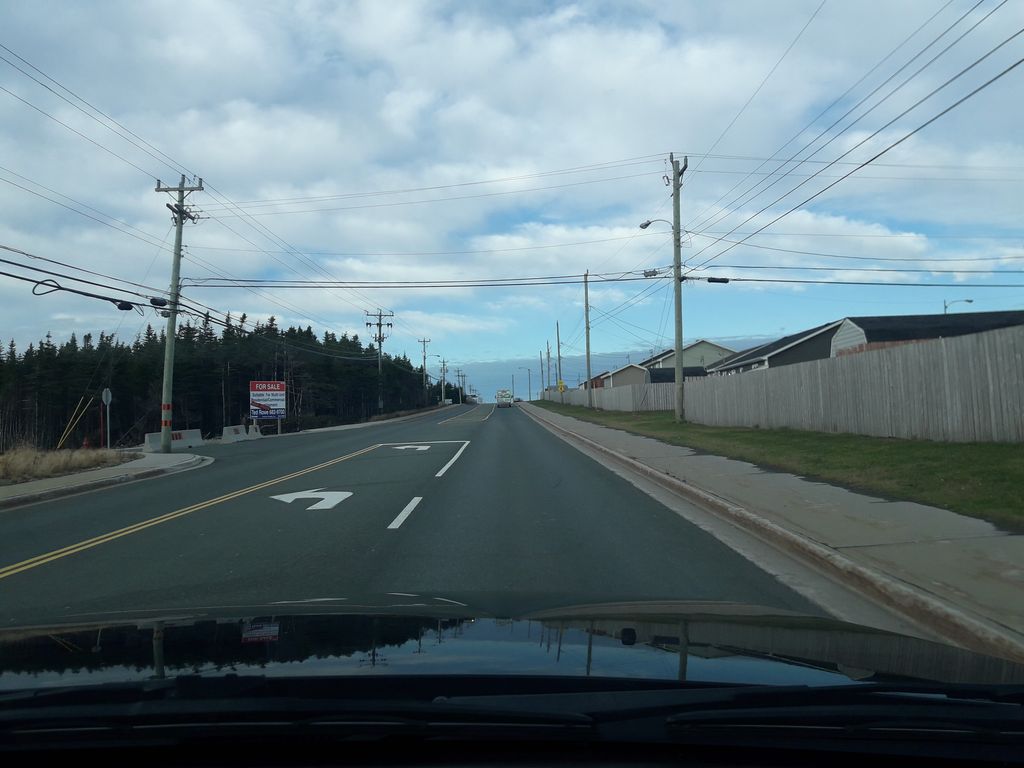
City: st_johns